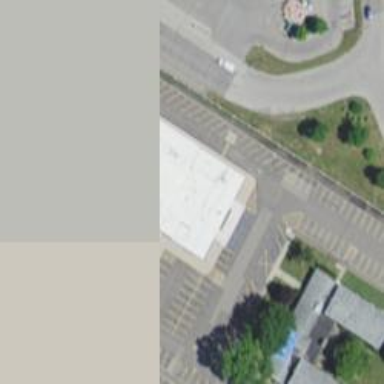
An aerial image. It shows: Parking space is available.